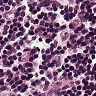
Metastatic tissue present: no